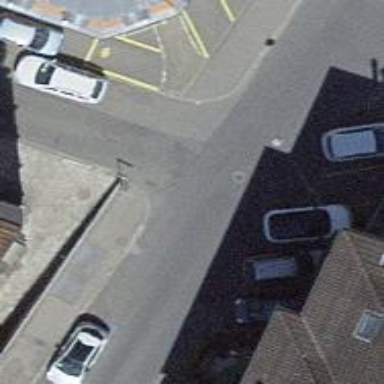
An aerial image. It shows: Kerb barrier.